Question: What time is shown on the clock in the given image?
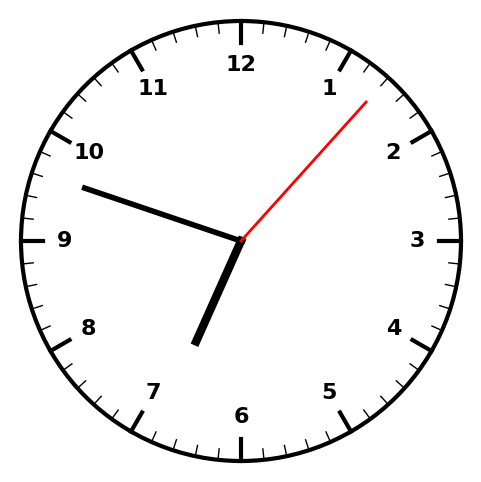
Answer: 06:48:07